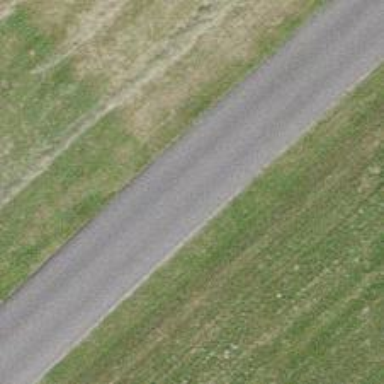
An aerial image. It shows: Unclassified road with asphalt surface.